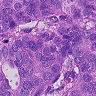
Metastatic tissue present: yes